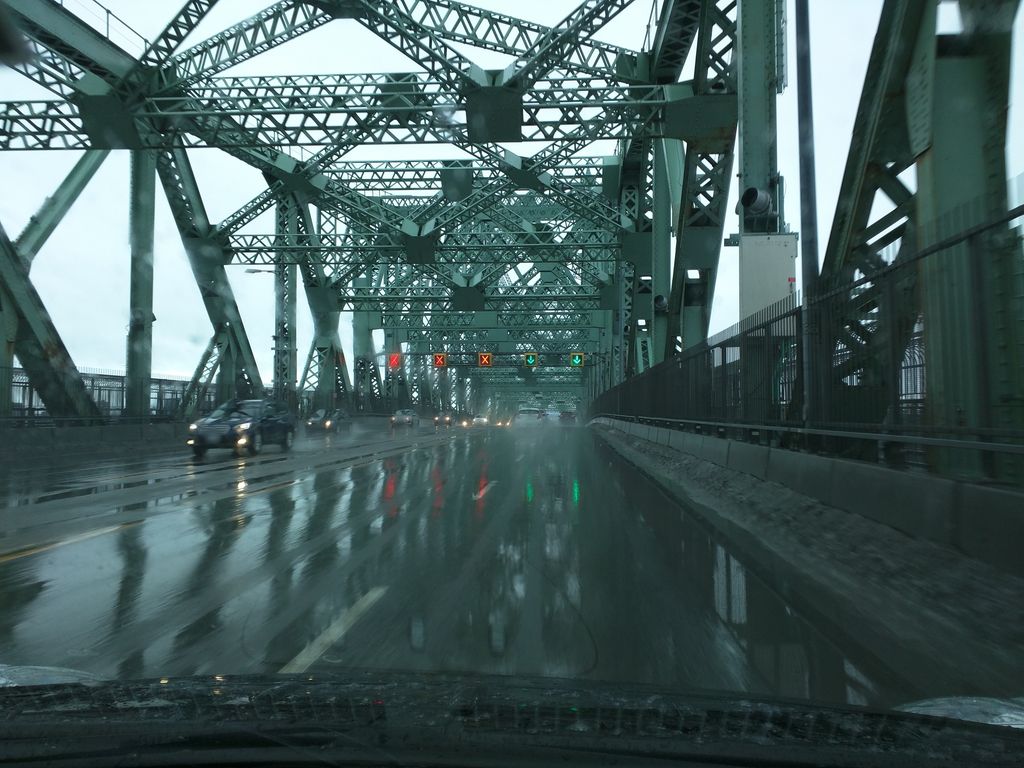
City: montreal